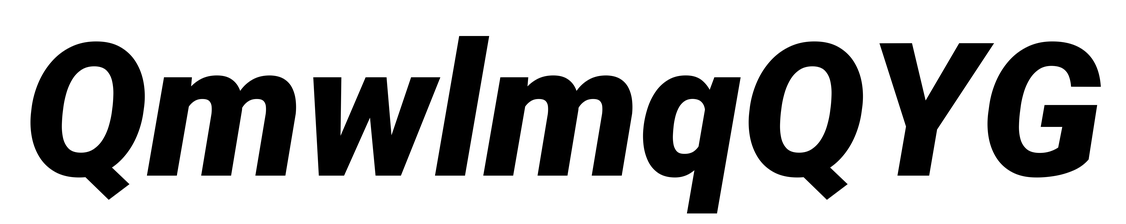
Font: Roboto-Italic_Black_Italic